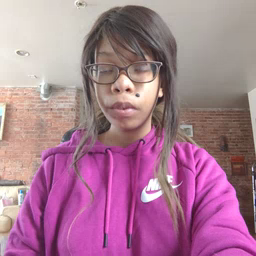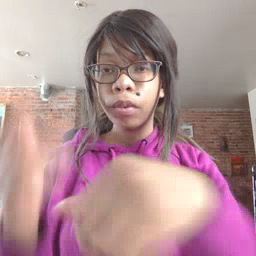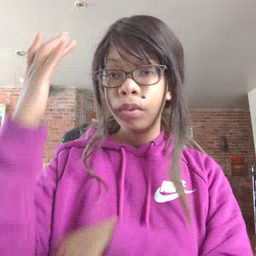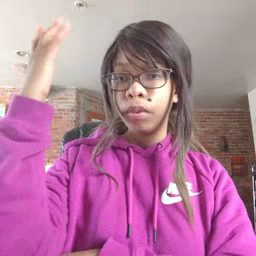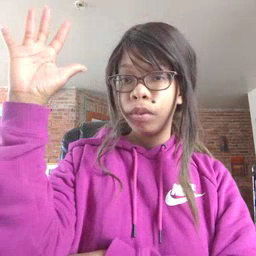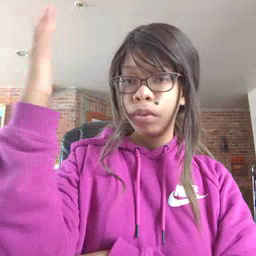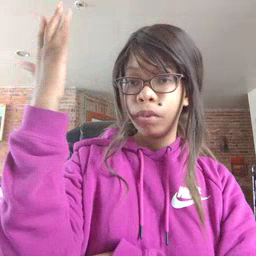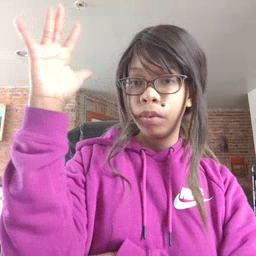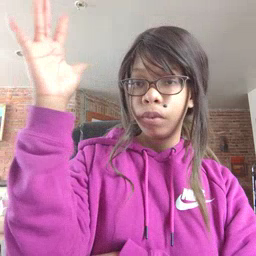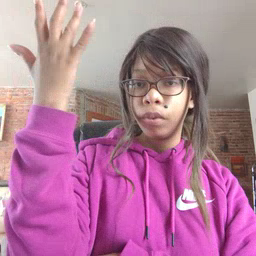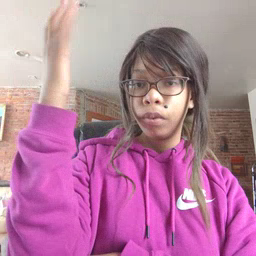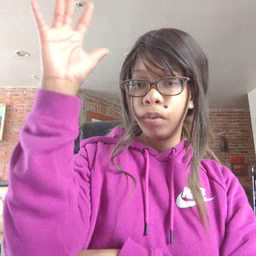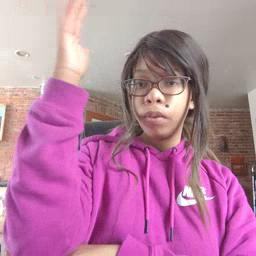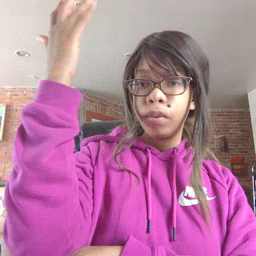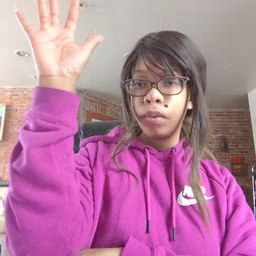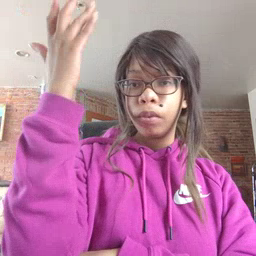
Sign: tree